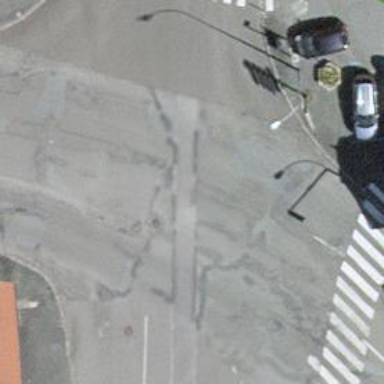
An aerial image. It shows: Road with traffic signals.